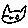
Label: cat